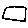
Label: square